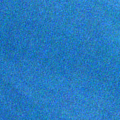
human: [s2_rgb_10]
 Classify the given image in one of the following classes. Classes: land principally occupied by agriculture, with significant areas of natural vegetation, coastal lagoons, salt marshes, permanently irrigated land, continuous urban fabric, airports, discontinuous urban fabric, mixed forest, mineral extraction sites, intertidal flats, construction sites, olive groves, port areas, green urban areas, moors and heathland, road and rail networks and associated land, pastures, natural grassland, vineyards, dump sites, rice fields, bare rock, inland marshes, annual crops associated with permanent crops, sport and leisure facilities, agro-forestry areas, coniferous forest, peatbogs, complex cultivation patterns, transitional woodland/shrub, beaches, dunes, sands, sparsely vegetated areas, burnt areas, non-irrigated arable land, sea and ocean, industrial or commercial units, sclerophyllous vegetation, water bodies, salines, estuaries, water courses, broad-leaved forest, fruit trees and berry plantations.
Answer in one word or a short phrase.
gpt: sea and ocean